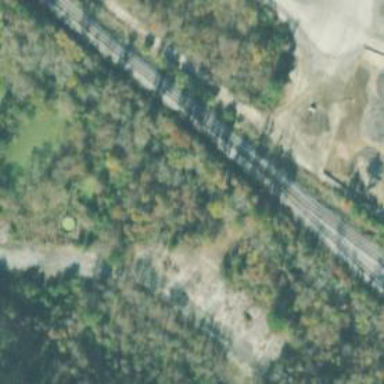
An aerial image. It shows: Railway spur junction.